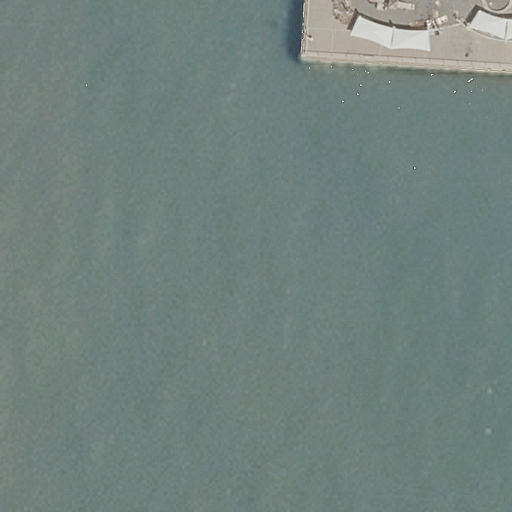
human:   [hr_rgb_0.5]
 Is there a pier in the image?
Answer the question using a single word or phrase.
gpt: yes

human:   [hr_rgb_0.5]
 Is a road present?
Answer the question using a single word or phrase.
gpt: yes

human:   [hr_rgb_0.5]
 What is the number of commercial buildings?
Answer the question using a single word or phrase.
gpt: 0

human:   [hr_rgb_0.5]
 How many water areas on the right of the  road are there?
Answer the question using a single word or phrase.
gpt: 0

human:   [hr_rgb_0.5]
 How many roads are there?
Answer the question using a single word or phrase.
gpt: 1

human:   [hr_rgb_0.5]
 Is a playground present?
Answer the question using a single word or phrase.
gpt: yes

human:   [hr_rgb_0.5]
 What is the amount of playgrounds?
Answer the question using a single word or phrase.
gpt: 1

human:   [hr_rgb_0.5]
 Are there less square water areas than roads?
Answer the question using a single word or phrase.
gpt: yes

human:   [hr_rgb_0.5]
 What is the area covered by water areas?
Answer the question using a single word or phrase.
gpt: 10076m2

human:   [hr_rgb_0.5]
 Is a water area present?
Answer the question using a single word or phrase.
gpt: yes

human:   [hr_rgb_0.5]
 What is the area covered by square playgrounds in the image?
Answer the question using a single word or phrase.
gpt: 0m2

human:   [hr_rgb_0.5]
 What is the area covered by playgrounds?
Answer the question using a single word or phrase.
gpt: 101m2

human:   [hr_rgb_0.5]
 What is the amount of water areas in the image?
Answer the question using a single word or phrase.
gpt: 1

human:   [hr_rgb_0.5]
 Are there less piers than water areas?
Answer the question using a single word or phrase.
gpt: no

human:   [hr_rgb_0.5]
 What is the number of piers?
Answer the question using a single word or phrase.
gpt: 1

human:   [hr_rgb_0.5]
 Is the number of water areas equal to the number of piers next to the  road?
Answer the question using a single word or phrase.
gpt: yes

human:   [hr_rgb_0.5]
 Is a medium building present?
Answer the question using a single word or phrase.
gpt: no

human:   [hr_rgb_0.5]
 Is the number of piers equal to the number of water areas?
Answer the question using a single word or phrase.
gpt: yes

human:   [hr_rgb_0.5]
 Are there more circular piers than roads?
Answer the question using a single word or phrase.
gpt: no

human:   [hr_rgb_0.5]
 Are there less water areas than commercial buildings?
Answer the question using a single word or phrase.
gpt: no

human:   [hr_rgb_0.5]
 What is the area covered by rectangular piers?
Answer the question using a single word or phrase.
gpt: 396m2

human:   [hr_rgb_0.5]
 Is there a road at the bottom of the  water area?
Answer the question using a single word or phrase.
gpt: no

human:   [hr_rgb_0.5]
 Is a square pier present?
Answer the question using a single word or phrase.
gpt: no

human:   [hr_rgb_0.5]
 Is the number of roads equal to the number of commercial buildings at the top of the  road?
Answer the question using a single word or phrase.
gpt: no

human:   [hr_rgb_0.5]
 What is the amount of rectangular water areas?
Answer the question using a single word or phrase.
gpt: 1

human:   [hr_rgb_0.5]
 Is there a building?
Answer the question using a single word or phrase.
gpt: no

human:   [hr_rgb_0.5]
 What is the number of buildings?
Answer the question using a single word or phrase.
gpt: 0

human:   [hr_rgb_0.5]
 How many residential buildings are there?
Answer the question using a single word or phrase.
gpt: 0

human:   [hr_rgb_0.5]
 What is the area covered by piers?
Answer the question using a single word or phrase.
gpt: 396m2

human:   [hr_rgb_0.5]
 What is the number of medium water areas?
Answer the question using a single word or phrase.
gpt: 0

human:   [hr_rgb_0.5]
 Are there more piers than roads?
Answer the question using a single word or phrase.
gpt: no

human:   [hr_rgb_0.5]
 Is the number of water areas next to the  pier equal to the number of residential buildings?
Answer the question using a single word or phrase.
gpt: no

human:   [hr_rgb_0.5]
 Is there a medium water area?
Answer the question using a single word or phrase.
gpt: no

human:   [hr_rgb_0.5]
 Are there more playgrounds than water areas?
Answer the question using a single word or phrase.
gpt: no

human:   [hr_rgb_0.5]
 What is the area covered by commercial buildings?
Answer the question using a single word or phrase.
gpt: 0m2

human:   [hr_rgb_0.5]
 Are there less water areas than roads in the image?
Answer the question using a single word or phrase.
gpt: no

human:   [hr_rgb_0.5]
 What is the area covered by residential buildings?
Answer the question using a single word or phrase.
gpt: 0m2

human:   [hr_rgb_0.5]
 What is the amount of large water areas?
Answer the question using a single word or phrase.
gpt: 1

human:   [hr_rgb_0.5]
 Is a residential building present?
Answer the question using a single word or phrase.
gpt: no

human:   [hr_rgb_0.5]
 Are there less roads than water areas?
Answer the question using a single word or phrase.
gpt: no

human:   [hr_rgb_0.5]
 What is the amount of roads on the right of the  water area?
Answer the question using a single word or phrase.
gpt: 1

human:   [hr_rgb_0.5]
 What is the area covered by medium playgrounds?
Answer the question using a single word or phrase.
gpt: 101m2

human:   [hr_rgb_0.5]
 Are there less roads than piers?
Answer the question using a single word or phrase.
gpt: no

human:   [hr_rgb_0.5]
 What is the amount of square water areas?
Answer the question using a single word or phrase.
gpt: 0

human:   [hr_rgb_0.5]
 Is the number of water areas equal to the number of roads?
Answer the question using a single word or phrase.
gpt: yes

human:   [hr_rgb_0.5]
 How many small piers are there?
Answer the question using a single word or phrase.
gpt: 0

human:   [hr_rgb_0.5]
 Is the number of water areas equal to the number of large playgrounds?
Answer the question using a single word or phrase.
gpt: no

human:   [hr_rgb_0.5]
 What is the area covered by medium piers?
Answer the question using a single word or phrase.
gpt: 396m2

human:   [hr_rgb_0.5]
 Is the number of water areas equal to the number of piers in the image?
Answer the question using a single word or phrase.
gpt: yes

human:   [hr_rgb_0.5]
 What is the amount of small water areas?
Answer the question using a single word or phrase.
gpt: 0

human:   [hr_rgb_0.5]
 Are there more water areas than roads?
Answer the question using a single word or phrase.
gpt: no

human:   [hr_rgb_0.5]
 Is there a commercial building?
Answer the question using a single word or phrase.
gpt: no

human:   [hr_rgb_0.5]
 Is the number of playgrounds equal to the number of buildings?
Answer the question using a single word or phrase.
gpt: no

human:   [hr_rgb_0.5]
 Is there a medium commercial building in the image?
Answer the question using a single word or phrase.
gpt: no

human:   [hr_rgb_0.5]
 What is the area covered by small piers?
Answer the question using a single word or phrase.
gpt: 0m2

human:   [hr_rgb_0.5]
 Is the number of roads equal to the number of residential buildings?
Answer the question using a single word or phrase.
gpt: no

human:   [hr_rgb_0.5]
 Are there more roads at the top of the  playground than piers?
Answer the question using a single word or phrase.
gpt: no

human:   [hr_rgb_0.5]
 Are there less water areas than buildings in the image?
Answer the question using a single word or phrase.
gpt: no

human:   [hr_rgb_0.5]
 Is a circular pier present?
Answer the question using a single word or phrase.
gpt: no

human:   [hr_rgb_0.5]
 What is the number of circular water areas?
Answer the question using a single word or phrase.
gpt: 0

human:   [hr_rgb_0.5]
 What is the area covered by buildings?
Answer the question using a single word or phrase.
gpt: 0m2

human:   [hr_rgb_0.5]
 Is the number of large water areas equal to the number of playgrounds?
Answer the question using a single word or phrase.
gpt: yes

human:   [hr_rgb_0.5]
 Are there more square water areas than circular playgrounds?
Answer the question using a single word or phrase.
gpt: no

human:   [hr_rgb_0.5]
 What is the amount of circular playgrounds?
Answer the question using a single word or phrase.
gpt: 0